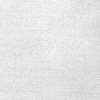
Atmospheric dust classification: dusty